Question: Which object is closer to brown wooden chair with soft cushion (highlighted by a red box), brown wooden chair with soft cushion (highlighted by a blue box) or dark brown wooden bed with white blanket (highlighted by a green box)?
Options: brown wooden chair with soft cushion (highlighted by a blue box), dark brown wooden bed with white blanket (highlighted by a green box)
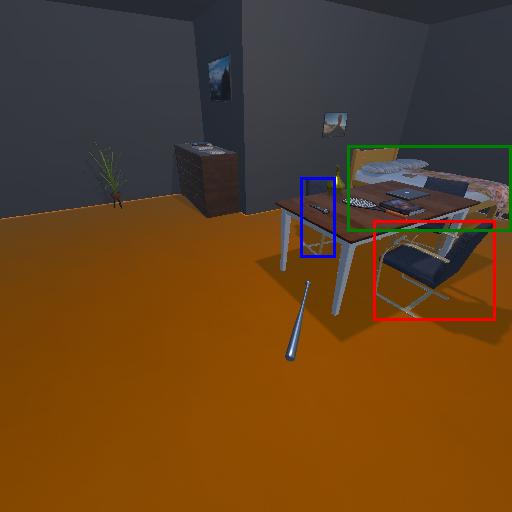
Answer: brown wooden chair with soft cushion (highlighted by a blue box)